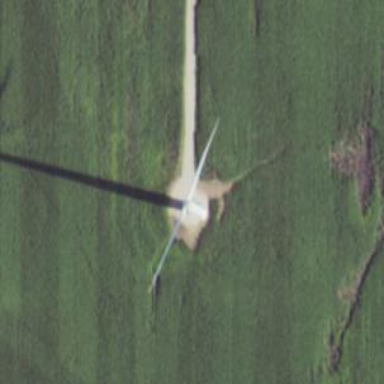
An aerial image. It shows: Wind generator in the form of horizontal axis wind turbine.